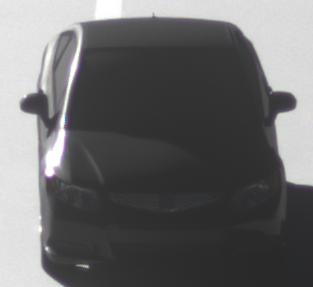
Make: Honda
Model: Civic Limousine 1.8
Detailed model: Civic (IX) Limousine
Model produced from: 2014/05
Model produced until: 2017/06
Doors: 4
Color: black
Road condition: dry road
Daytime: morning or afternoon
Contrast: high contrast